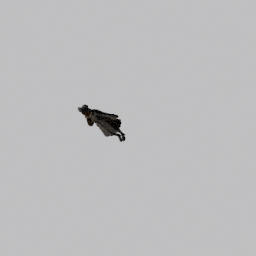
Label: people